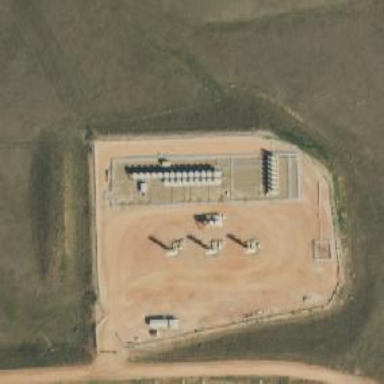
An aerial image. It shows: Petroleum well.